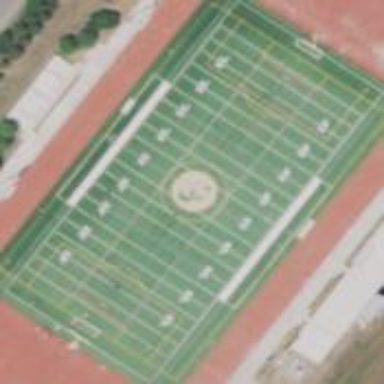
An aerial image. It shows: Artificial turf pitch used for American football.